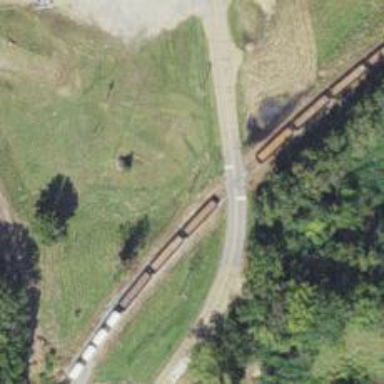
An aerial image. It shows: Railway track.